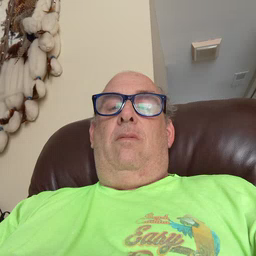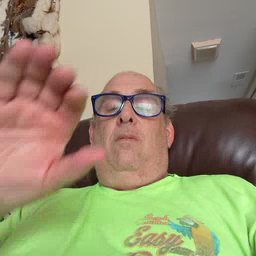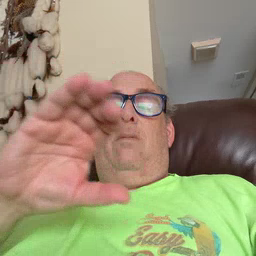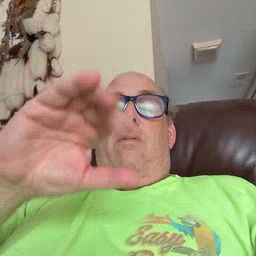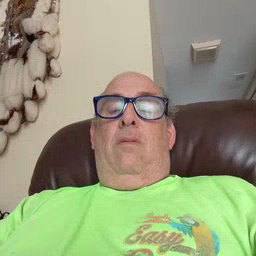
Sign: chocolate